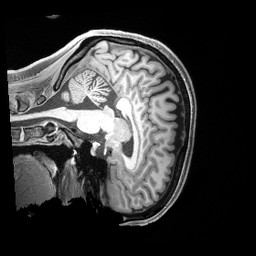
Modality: T1w
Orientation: sagittal
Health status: healthy
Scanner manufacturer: siemens
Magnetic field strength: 3 T
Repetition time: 2.4 s
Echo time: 0.00222 s